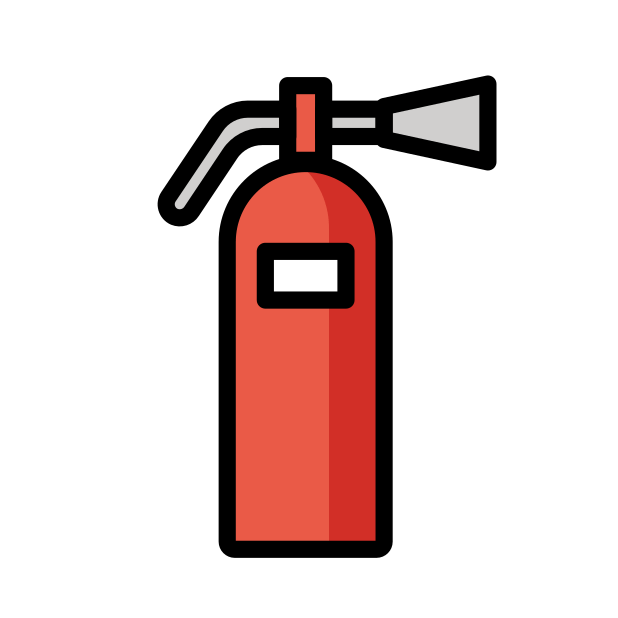
fire extinguisher